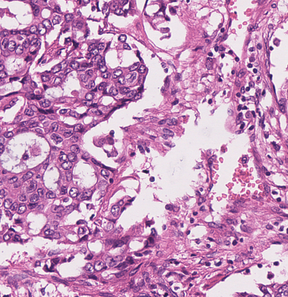
Tumor epithelial tissue: yes
Tumor-associated stroma tissue: yes
Normal tissue: no